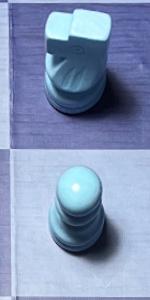
Label: Pawn_White